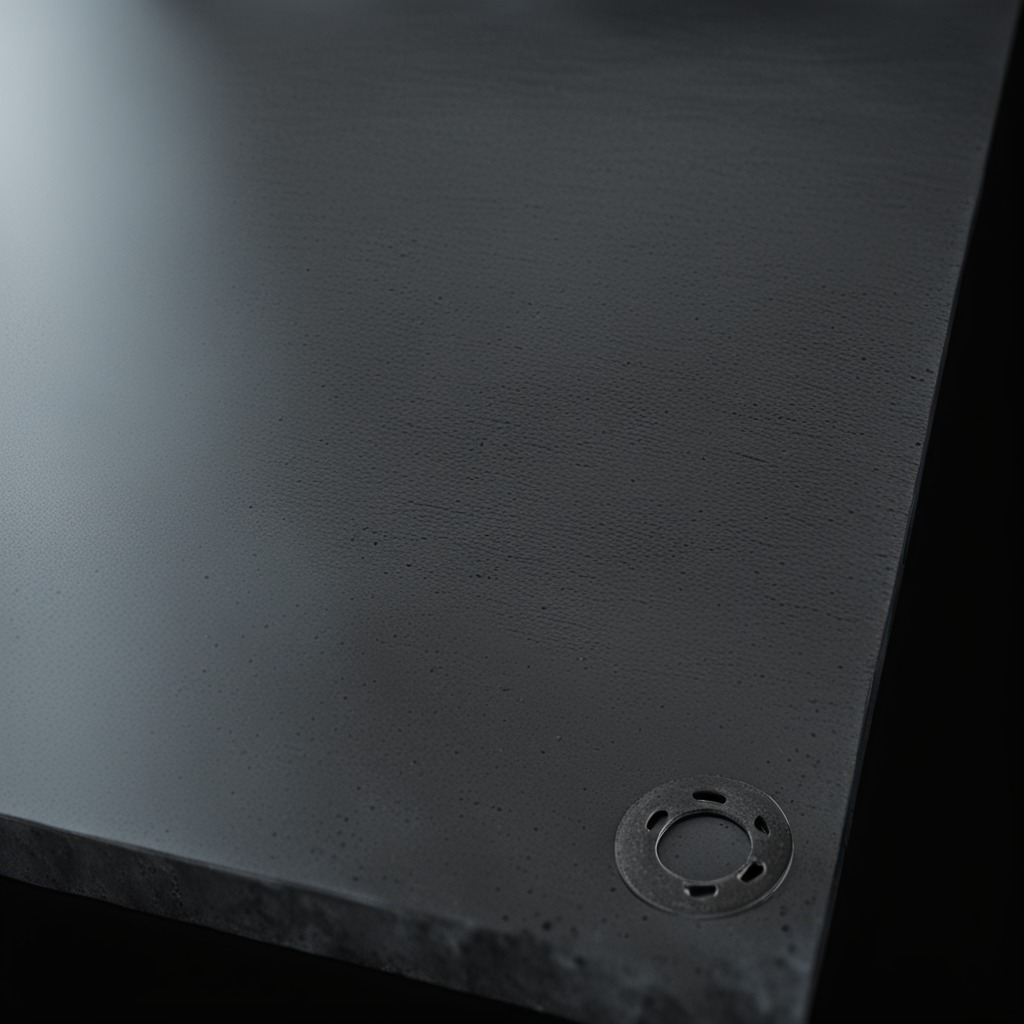
A flat metal washer is lying on a clean granite table inside a workshop at night.